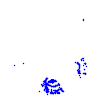
Particle: pion